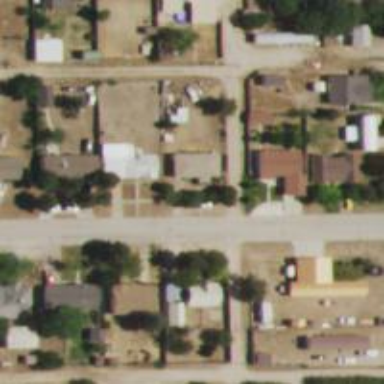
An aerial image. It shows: Alleyway designated as service road.